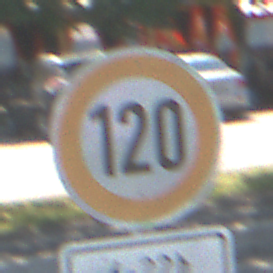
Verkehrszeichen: Geschwindigkeit120
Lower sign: ZeitangabenMitBeschraenkungAufWochentage4
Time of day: Midday
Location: Outdoor (Urban)
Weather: Clear
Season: NotSpecified
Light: Natural